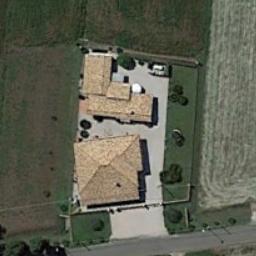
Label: sparse_residential